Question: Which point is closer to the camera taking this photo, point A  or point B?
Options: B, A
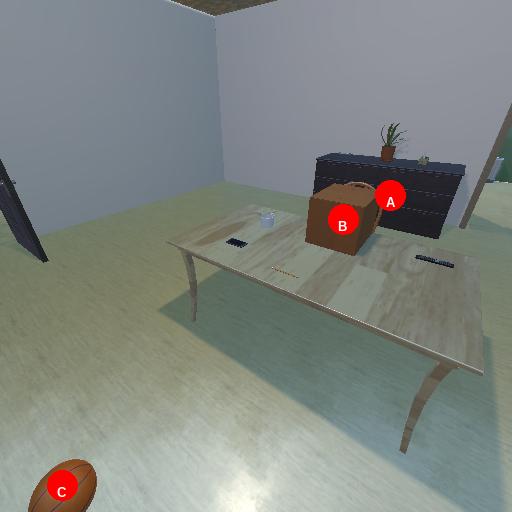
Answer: B